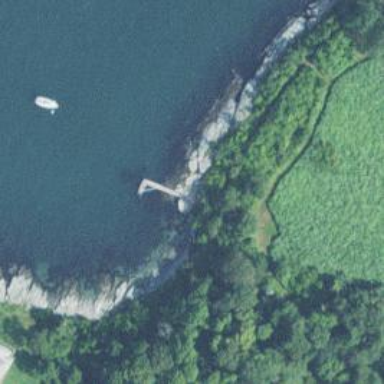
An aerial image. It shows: Man-made pier.